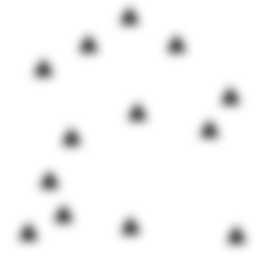
Squares: 0
Triangles: 13
Stars: 0
Total shapes: 13